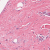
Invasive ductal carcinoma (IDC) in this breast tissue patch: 0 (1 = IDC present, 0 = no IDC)